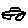
Label: car